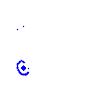
Particle: electron